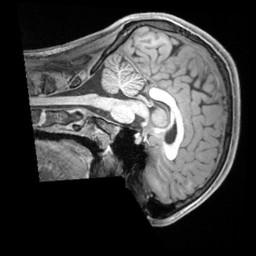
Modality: T1w
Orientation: sagittal
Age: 18
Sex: male
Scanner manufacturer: siemens
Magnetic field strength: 3 T
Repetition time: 2.2 s
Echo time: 0.00218 s